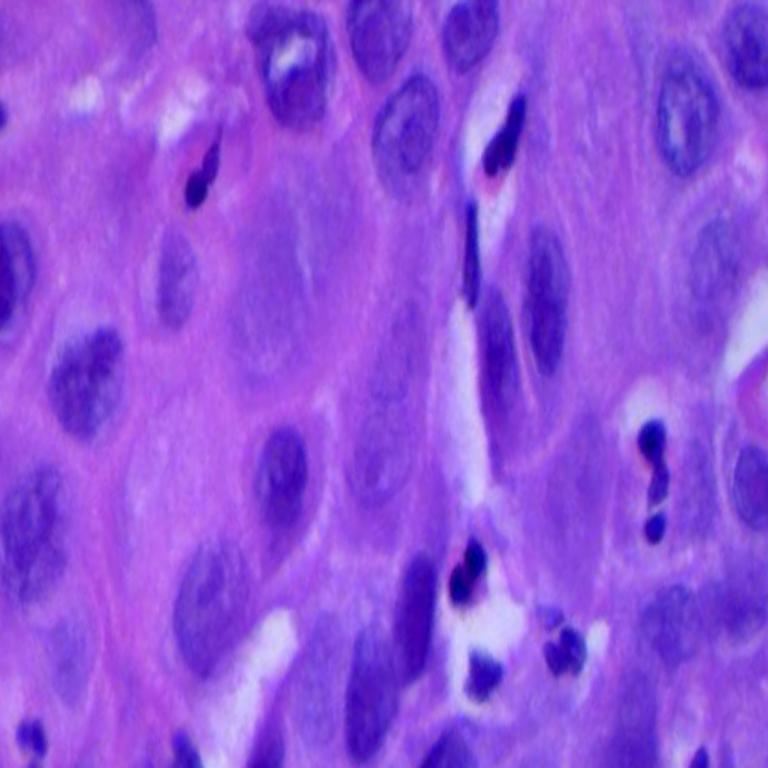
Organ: lung
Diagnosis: squamous carcinomas